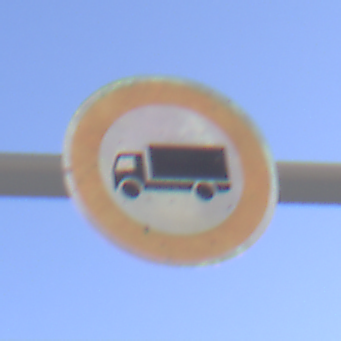
Verkehrszeichen: VerbotFuerKraftfahrzeugeUeberDreiKommaFuenfTonnen
Umgebung: Outdoor, Nature
Tageszeit: SunriseSunset
Wetter: Clear
Licht: Natural
Jahreszeit: NotSpecified
Kontrast: HighContrast